Current action and preconditions to check: trajectory_clear

Your task: For each precondition in the list above, predict whether it will hold at this action.

Consider the current scene as observed from the mobile robot's camera, and analyze the predicted future states of all dynamic agents (e.g., people, animals, vehicles, or any moving entities) within the NEXT SECOND.

IMPORTANT: Only answer "very likely" if you are absolutely certain—based on strong, clear evidence—that a dynamic agent will violate the precondition in the predicted future state. Do NOT answer "very likely" for unlikely, ambiguous, or low-probability risks.

Ask yourself for each precondition: Is there a high probability, with clear and convincing evidence, that the predicted future states of any dynamic agent will interfere with the predicted future state of the currently executing action within the NEXT SECOND, causing that precondition to fail?

Assess the risk level based on these predictions. Use "likely" or "very likely" if motions create a clear risk of interference.

Use "neutral" or "improbable" if agents are nearby but their predicted paths are clearly diverging or non-conflicting.

Failure Risk Categories: "very improbable", "improbable", "neutral", "likely", "very likely"

Answer Format: Output ONLY the probability_of_failure value from these categories: "very improbable", "improbable", "neutral", "likely", "very likely"

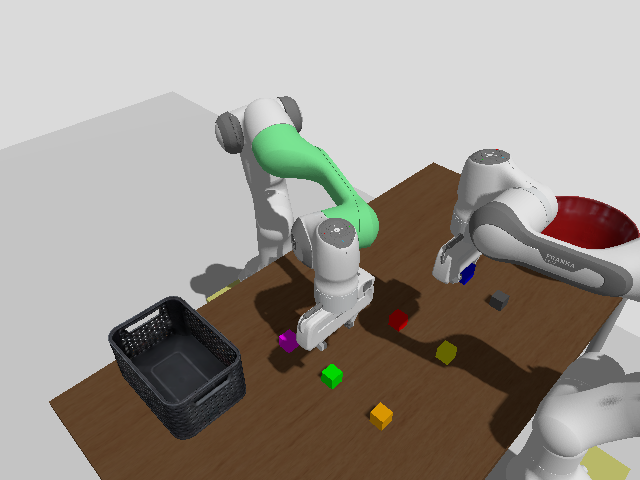

Answer: neutral